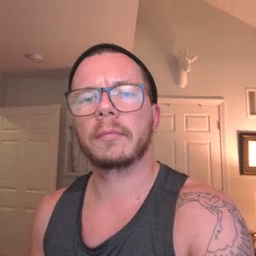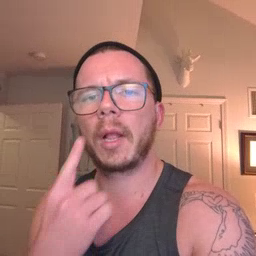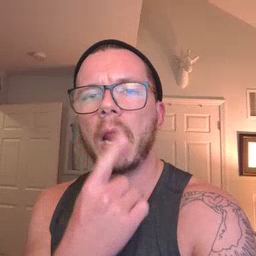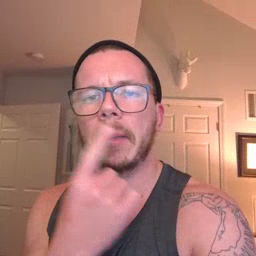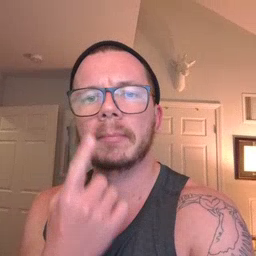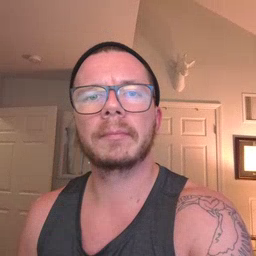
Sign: lips